Interaction volume radius: 5 \u00c5
Interaction volume height: 10 \u00c5
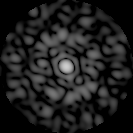
Disorder parameter: 0.8811